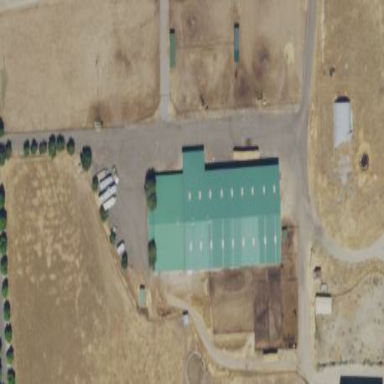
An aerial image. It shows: Barn used for rodeo activities.